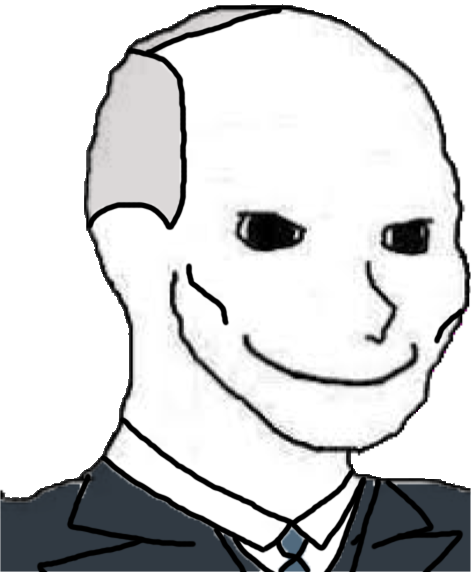
Label: 5_Oomer